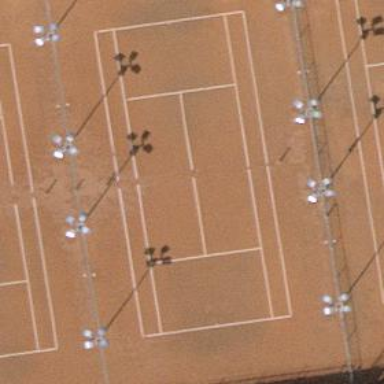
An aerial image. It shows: Tennis court on the leisure land pitch.